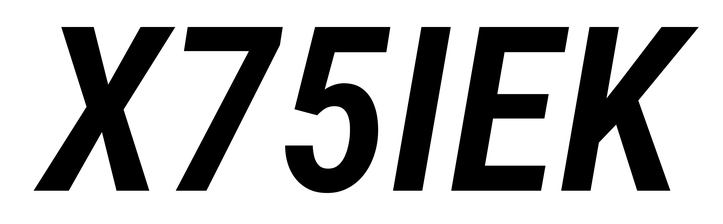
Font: Roboto-Italic_Condensed_SemiBold_Italic